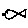
Label: fish